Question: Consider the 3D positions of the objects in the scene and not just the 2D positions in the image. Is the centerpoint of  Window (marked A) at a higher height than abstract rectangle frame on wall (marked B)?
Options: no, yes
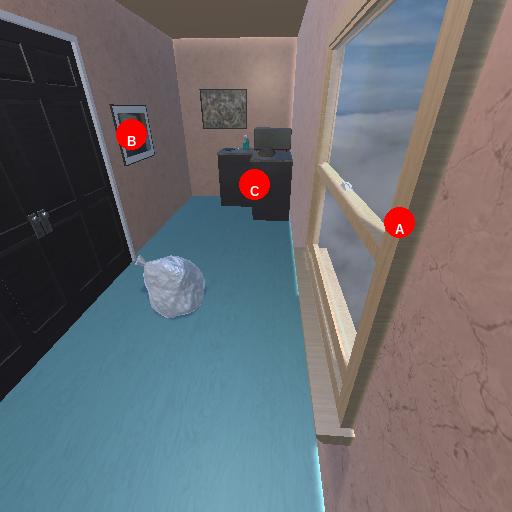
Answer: no